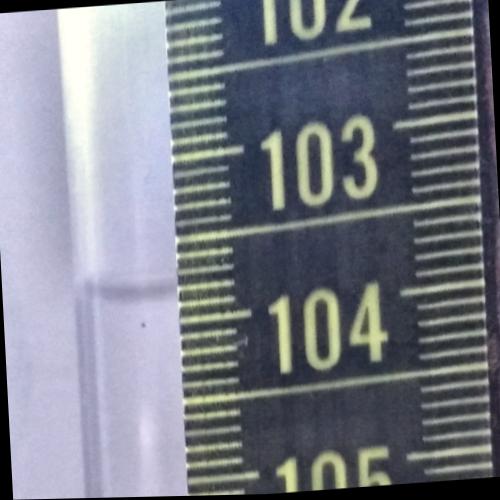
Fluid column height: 103.8 cm